Question: How to change "Rotating point" position to the bottom (see image below) ?

And here is the link guide to configuration controls point of selecting object.
<URL>
Thank you!
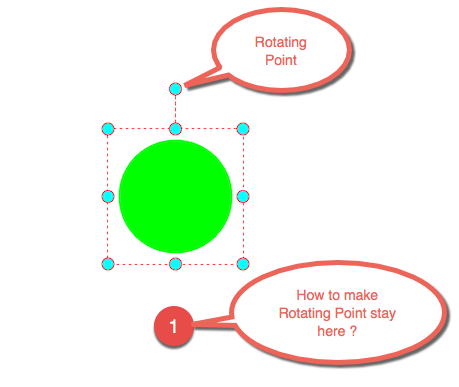
Answer: Just use the angle to rotate the circle 180 degrees and the "Rotating point" will be at the bottom, if the object is something other than a circle add flipY to the mix to keep the object upright.
'''
<canvas id="canvas" width="170" height="170"></canvas>
<script src="https://cdnjs.cloudflare.com/ajax/libs/fabric.js/2.3.4/fabric.min.js"></script>
<script>
var obj = new fabric.Triangle({
fill: 'lime',
top: 110,
left: 110,
angle: 180,
flipY: true,
borderColor: 'red',
cornerColor: 'cyan',
cornerSize: 9,
transparentCorners: false
});
var canvas = new fabric.Canvas('canvas');
canvas.add(obj);
canvas.setActiveObject(canvas.item(0));
</script>
'''